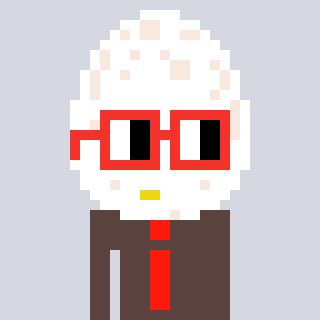
a pixel art character with square red glasses, a egg-shaped head and a darkbrown-colored body on a cool background